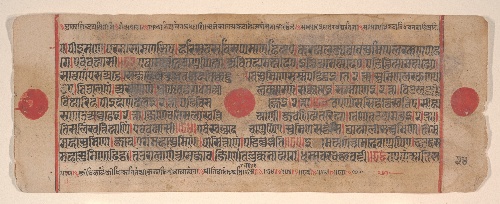
Artist: Bhadrabahu
Artist bio: Indian, died ca. 356 BCE
Date: 15th century
Object type: Folio
Classification: Paintings
Medium: Ink, opaque watercolor, and gold on paper
Culture: India (Gujarat)
Dimensions: (Average size .1–.71): 4 1/2 x 11 3/8 in. (11.4 x 28.9 cm)
Department: Asian Art
Credit line: Bequest of Cora Timken Burnett, 1956
Accession year: 1957
Repository: Metropolitan Museum of Art, New York, NY